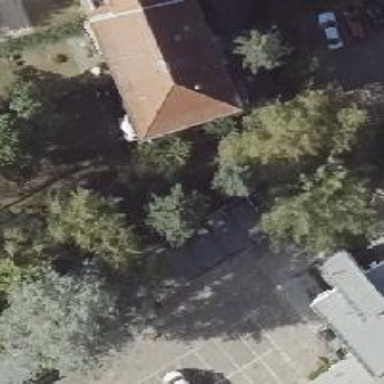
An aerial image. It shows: Group of garages.